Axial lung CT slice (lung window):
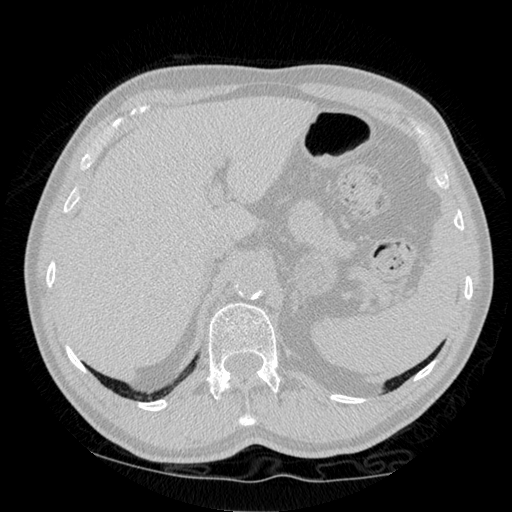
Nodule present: no